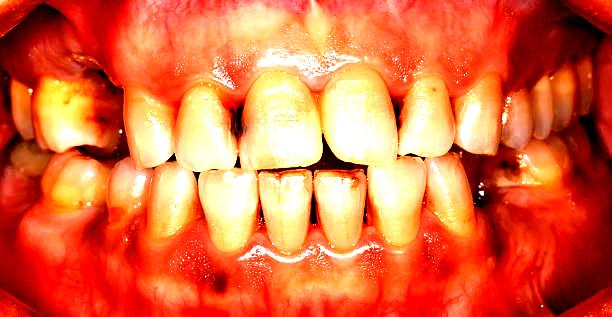
Condition: Gingivitis